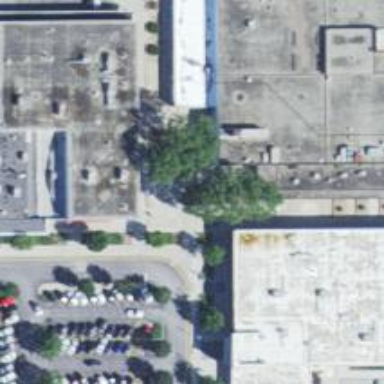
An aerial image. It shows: Retail building.